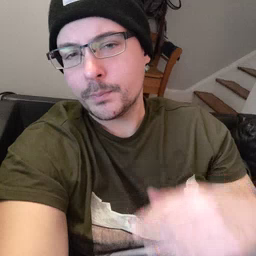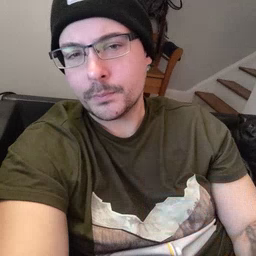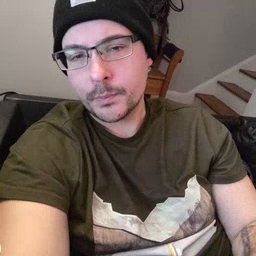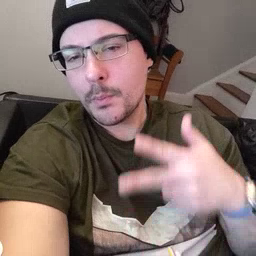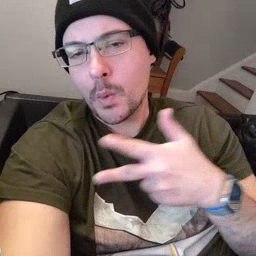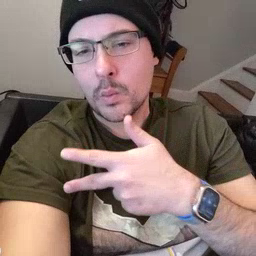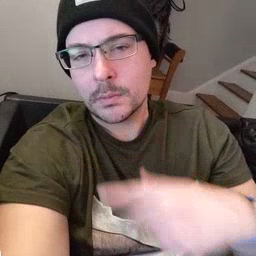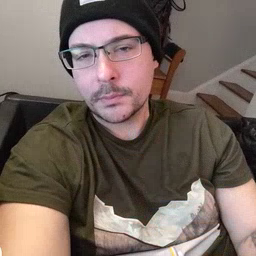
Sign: boat